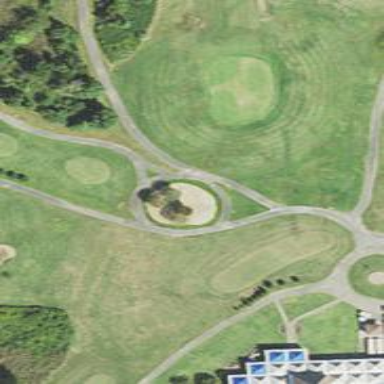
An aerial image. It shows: Path designated for golf carts.